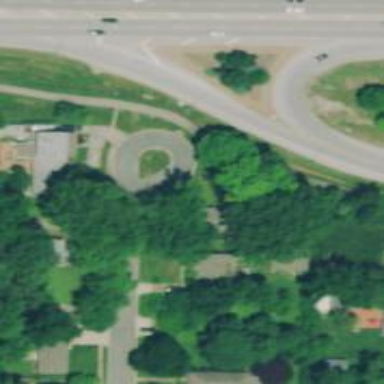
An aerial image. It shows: Turning loop on the road.